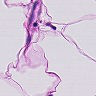
Metastatic tissue present: no